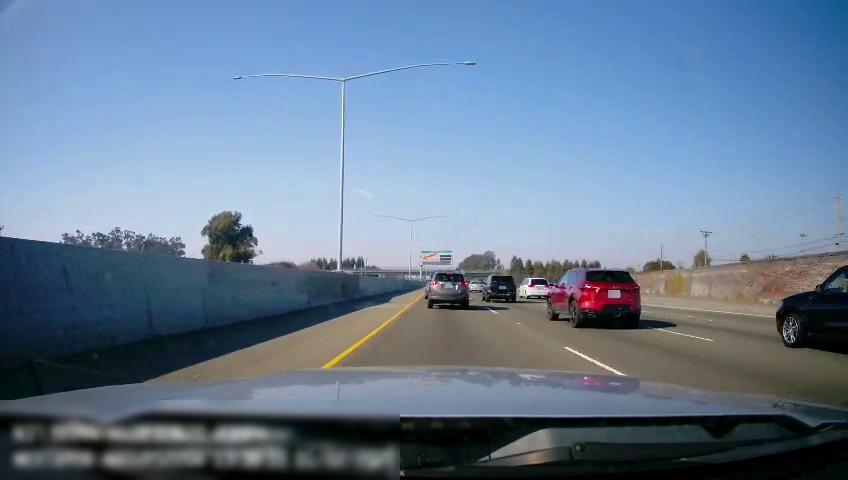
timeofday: Day
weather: Sunny
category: Drivable Space
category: Vehicles | SUV
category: Vehicles | Car
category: Vehicles | Car
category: Vehicles | SUV
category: Vehicles | SUV
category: Vehicles | Van
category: Vehicles | SUV
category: Lanes | Current Lane
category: Lanes | Current Lane
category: Lanes | Alternate Lane
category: Lanes | Alternate Lane
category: Lanes | Alternate Lane
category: Traffic | Signs